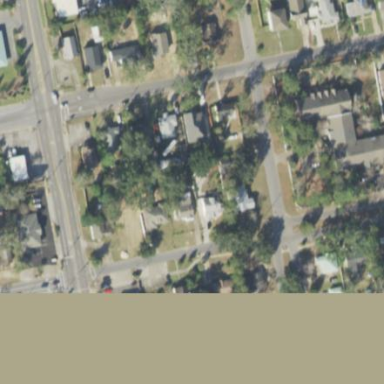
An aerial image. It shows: This residential area consists of single-family homes.